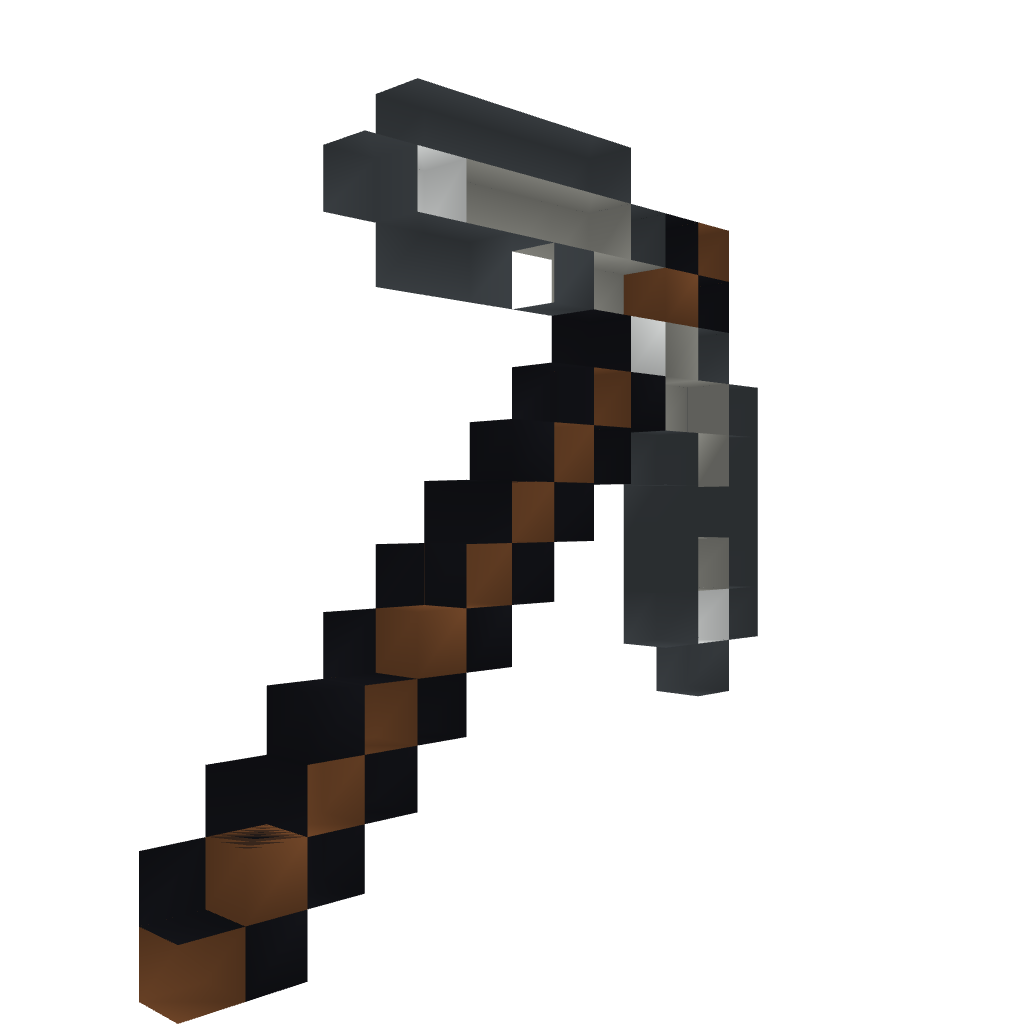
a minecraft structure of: Iron Pickaxe